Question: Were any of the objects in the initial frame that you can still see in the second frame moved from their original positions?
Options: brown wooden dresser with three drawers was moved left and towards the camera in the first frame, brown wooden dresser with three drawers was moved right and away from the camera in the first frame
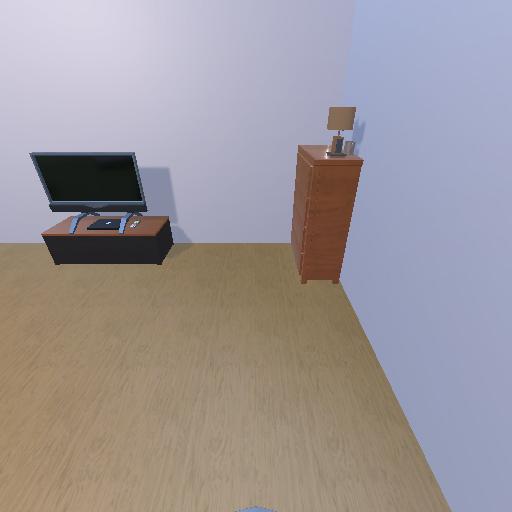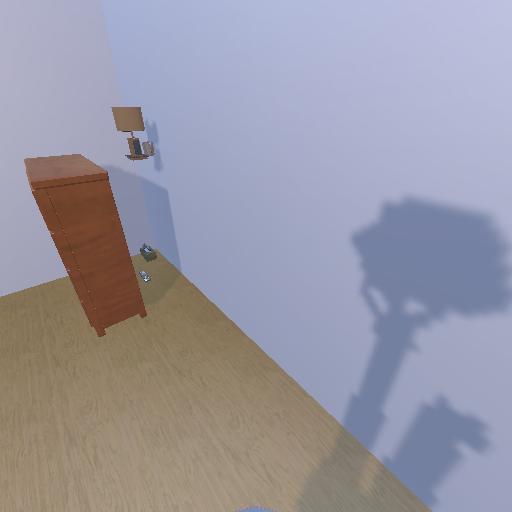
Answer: brown wooden dresser with three drawers was moved left and towards the camera in the first frame